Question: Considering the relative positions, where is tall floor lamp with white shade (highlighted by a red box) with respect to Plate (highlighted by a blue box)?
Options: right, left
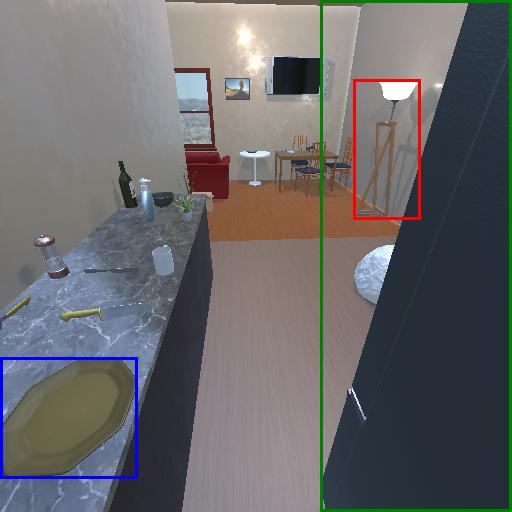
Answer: right